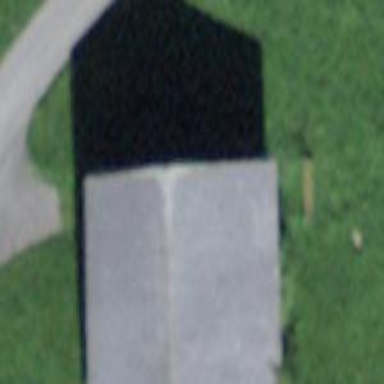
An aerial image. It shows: Barn.